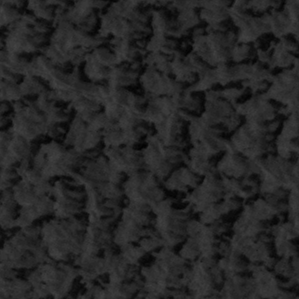
Label: frost